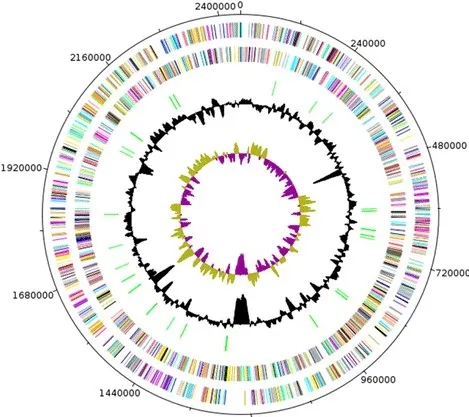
Graphical circular map of the Haemophilus massiliensis strain FF7T chromosome. From the outside in, the outer two circles show open reading frames oriented in the forward (colored by COG categories) and reverse (colored by COG categories) directions, respectively. The third circle marks the tRNA genes (green). The fourth circle shows the G + C% content plot. The inner-most circle shows GC skew, purple indicating negative values whereas olive for positive values.
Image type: chart (chart)